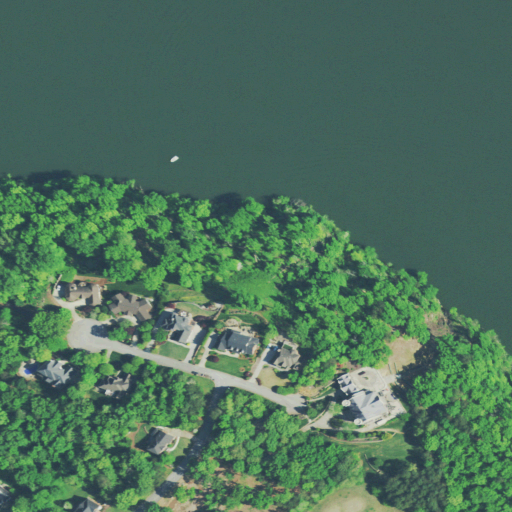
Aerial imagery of cliff(s) in Tennessee named Harrison Bluff containing open water, deciduous forest, open development, low intensity development, medium intensity development, mixed forest, and high intensity development